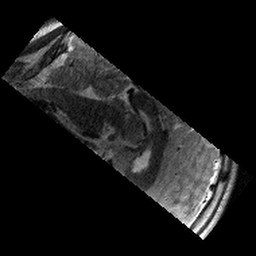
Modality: T2w
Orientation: sagittal
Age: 12
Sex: male
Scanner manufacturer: siemens
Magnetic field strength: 3 T
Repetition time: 9.23 s
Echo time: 0.067 s